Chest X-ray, AP view. Patient: 63 years old, sex F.
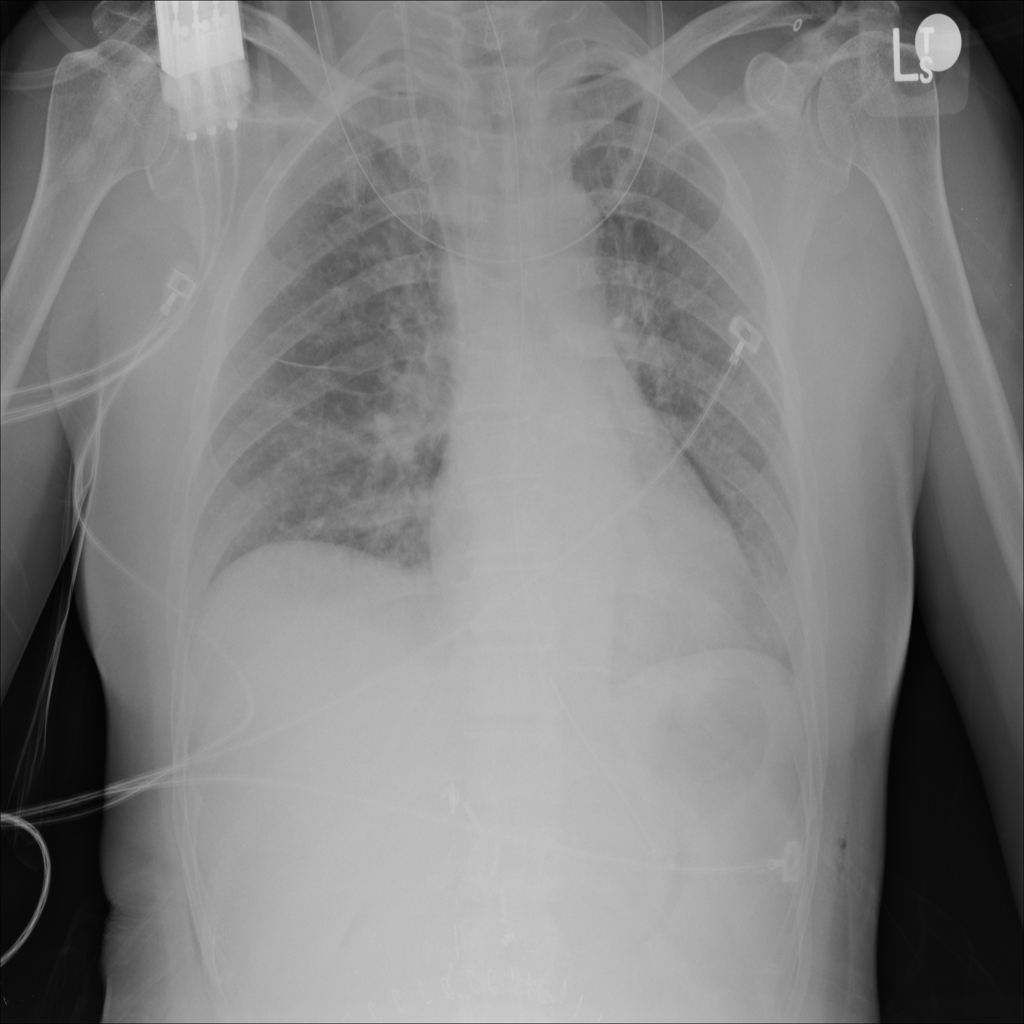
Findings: No Finding